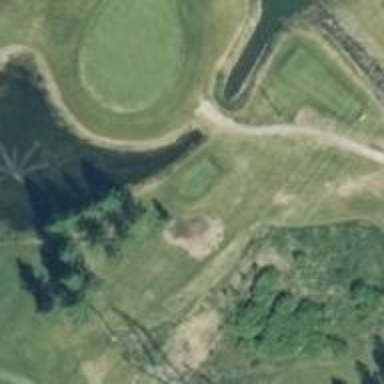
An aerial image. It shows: Golf tee.